Field crop: maize
Growth stage: 2
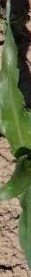
Species: maize